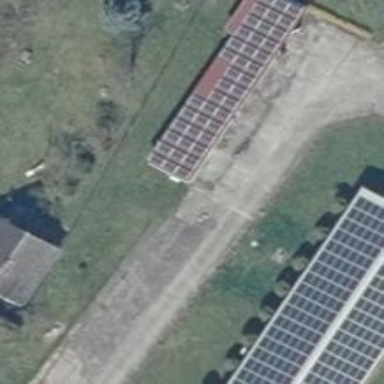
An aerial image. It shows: Building featuring small installation solar photovoltaic panel for electricity generation.